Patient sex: F
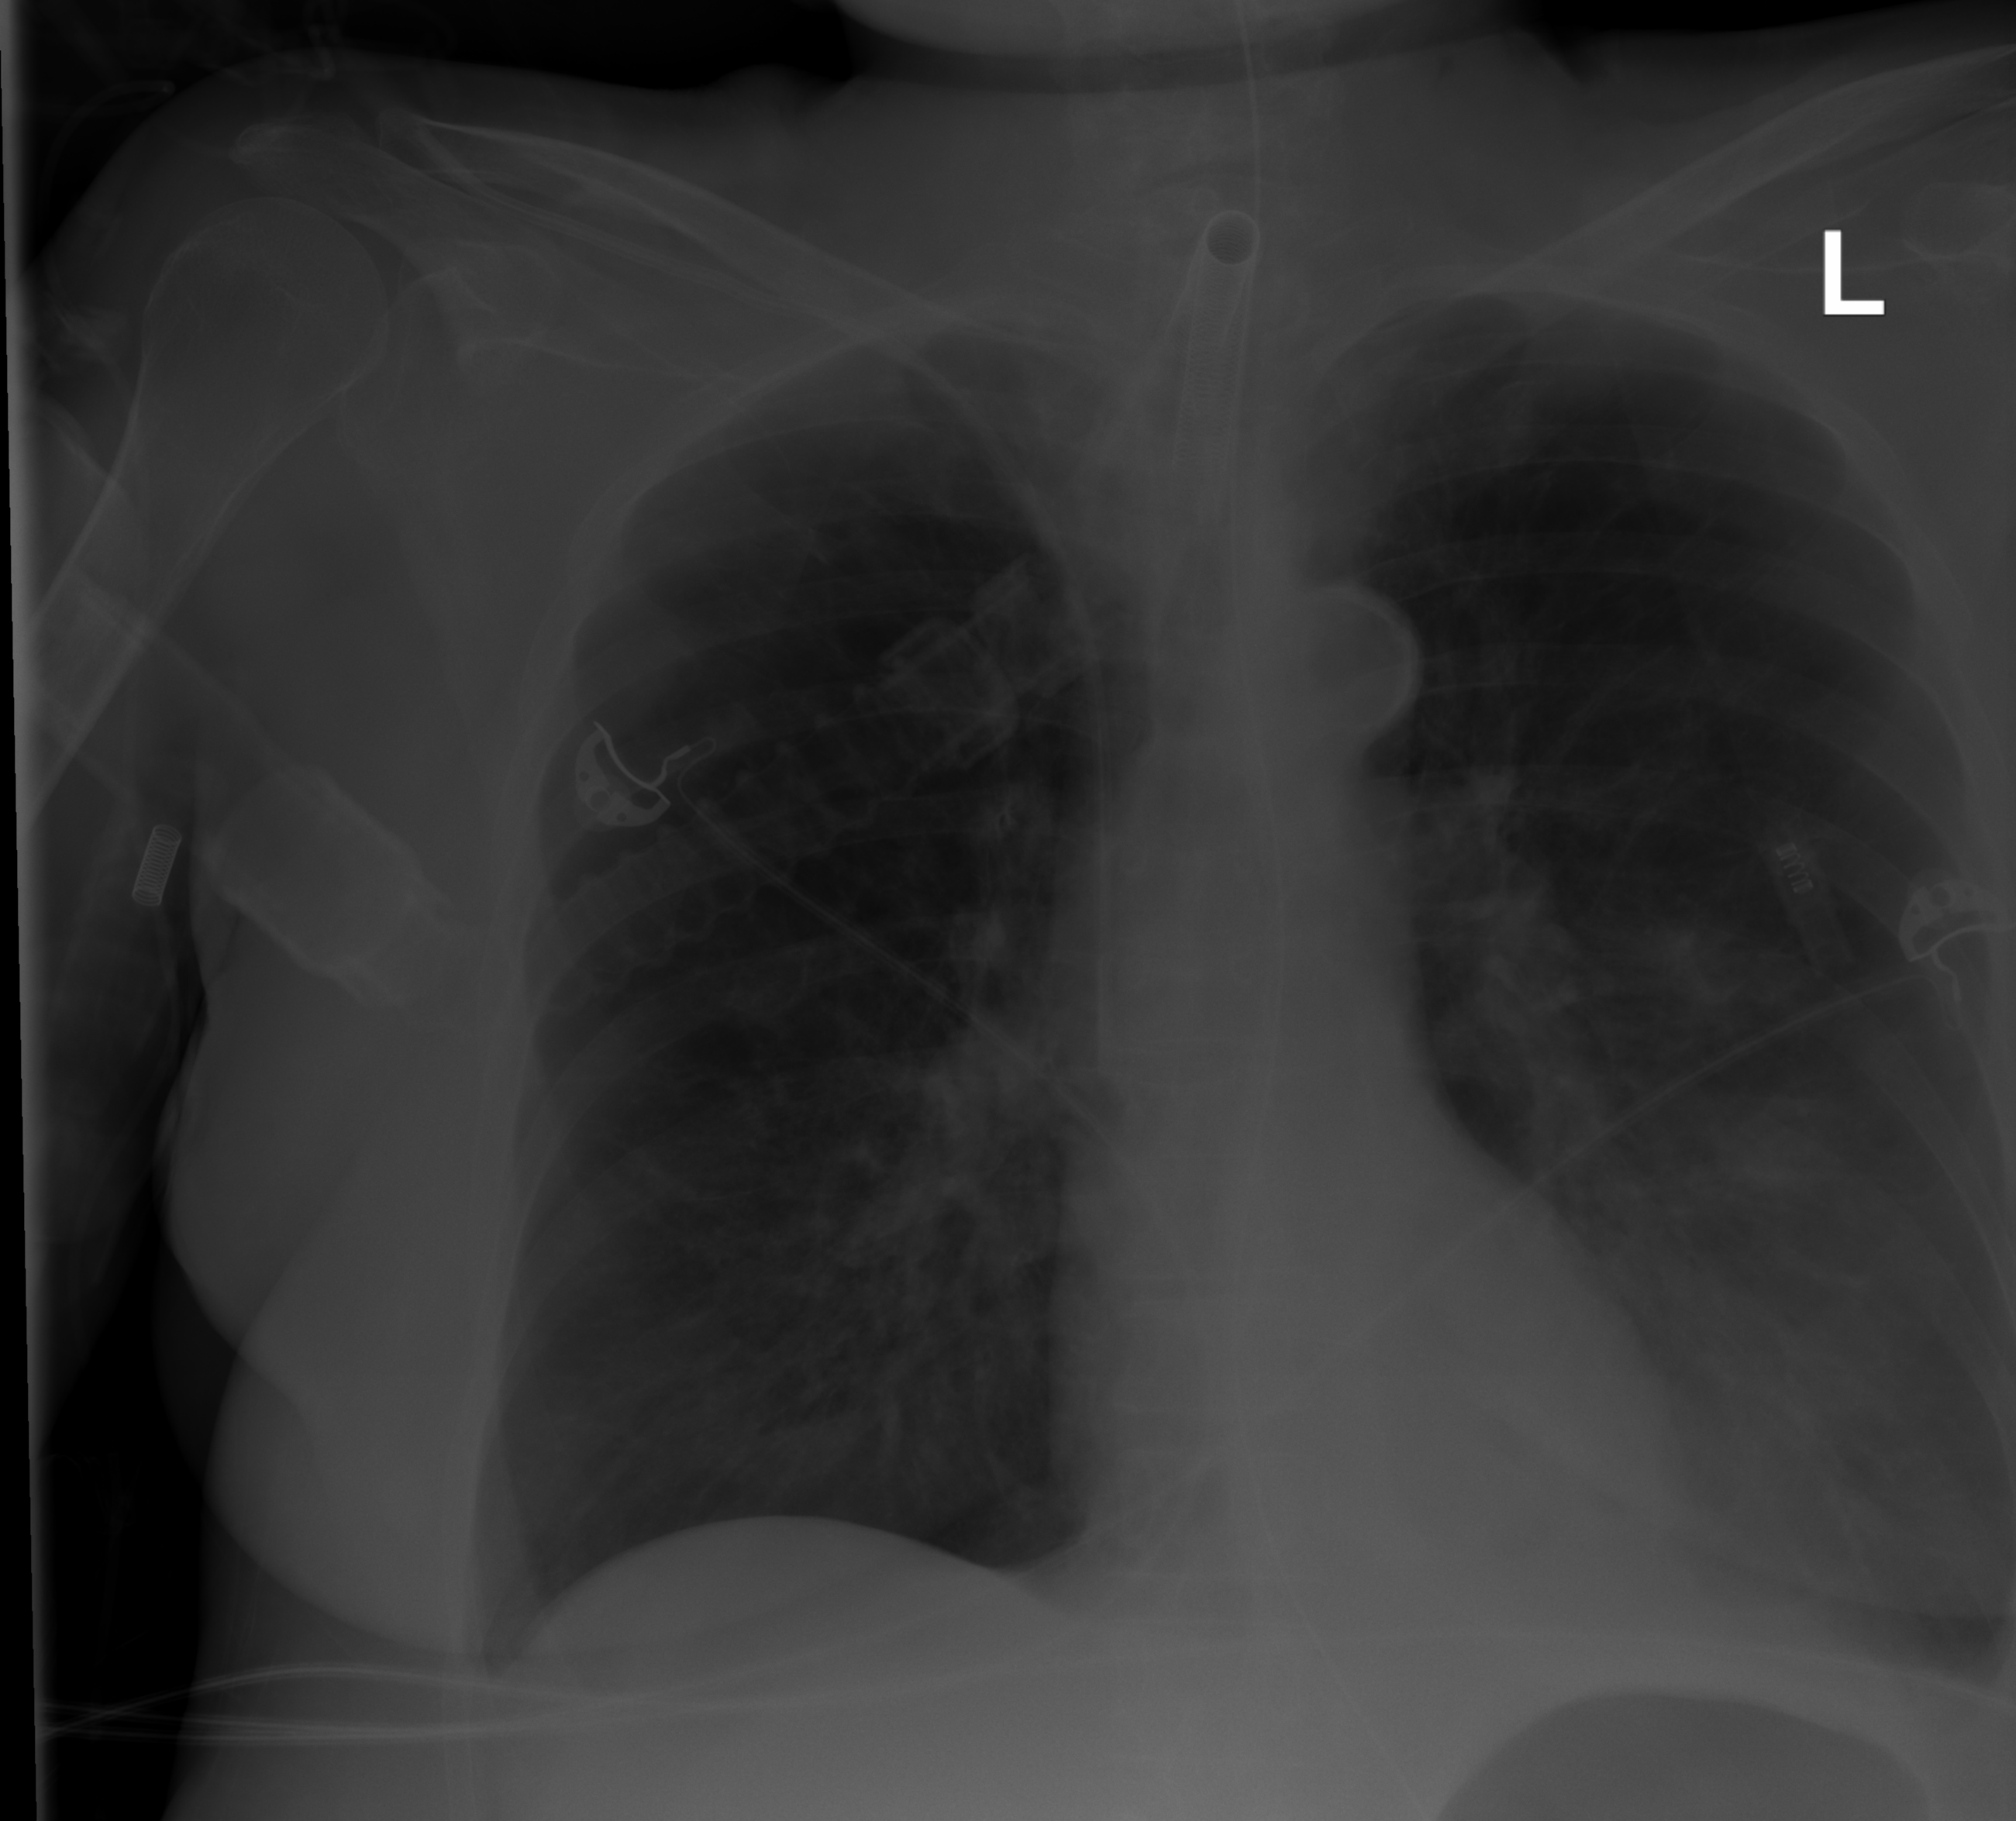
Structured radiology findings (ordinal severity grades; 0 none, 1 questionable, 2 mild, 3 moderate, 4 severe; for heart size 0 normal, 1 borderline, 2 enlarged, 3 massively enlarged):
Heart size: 0
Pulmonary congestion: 0
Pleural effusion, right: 0
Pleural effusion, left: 0
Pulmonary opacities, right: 0
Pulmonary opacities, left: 1
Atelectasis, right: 0
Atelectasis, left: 0